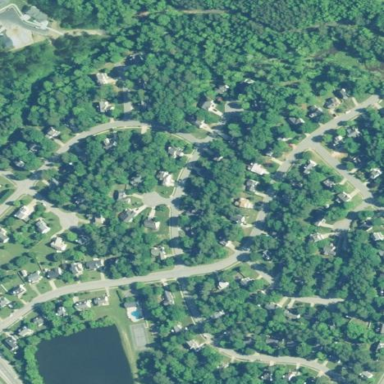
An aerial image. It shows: Residential area within neighborhood.